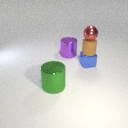
large green metal cylinder in front of large purple metal cylinder